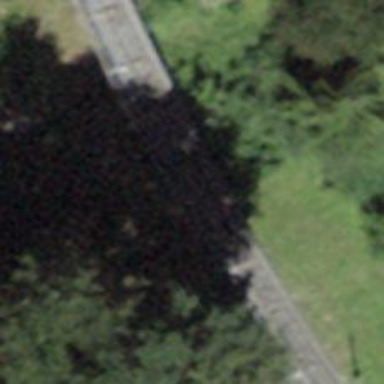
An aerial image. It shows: Funicular railway bridge.